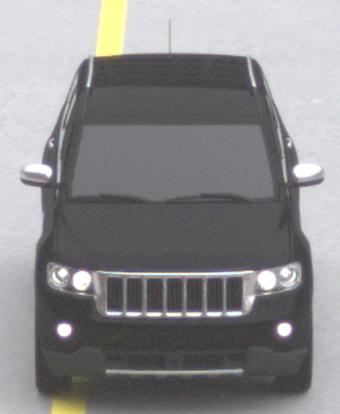
Make: Jeep
Model: Grand Cherokee
Detailed model: WK2
Model produced from: 2010
Model produced until: 2021
Doors: 5
Color: black
Road condition: dry road
Daytime: midday
Contrast: low contrast